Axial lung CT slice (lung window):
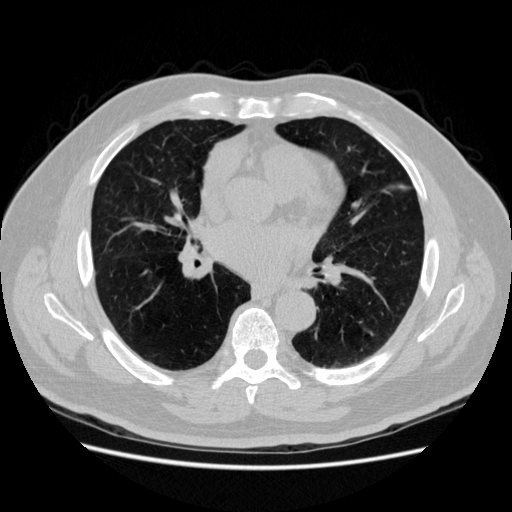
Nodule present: no